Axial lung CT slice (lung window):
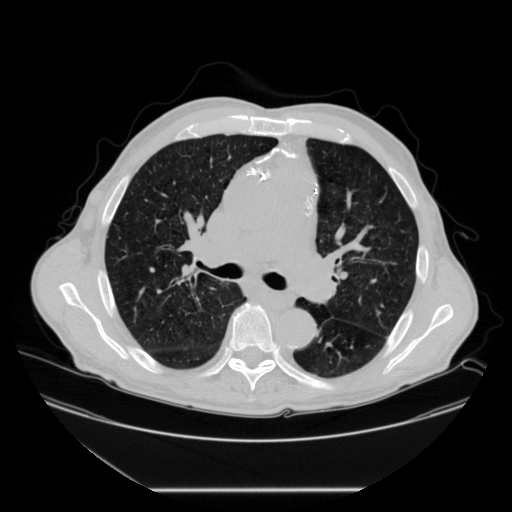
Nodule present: no